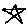
Label: star